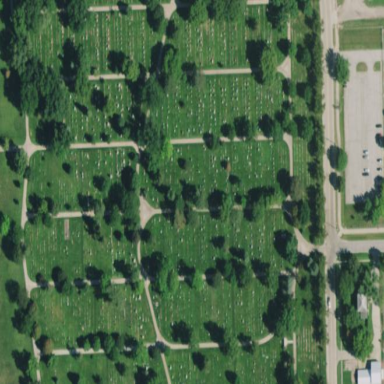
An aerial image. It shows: Cemetery.